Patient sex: M
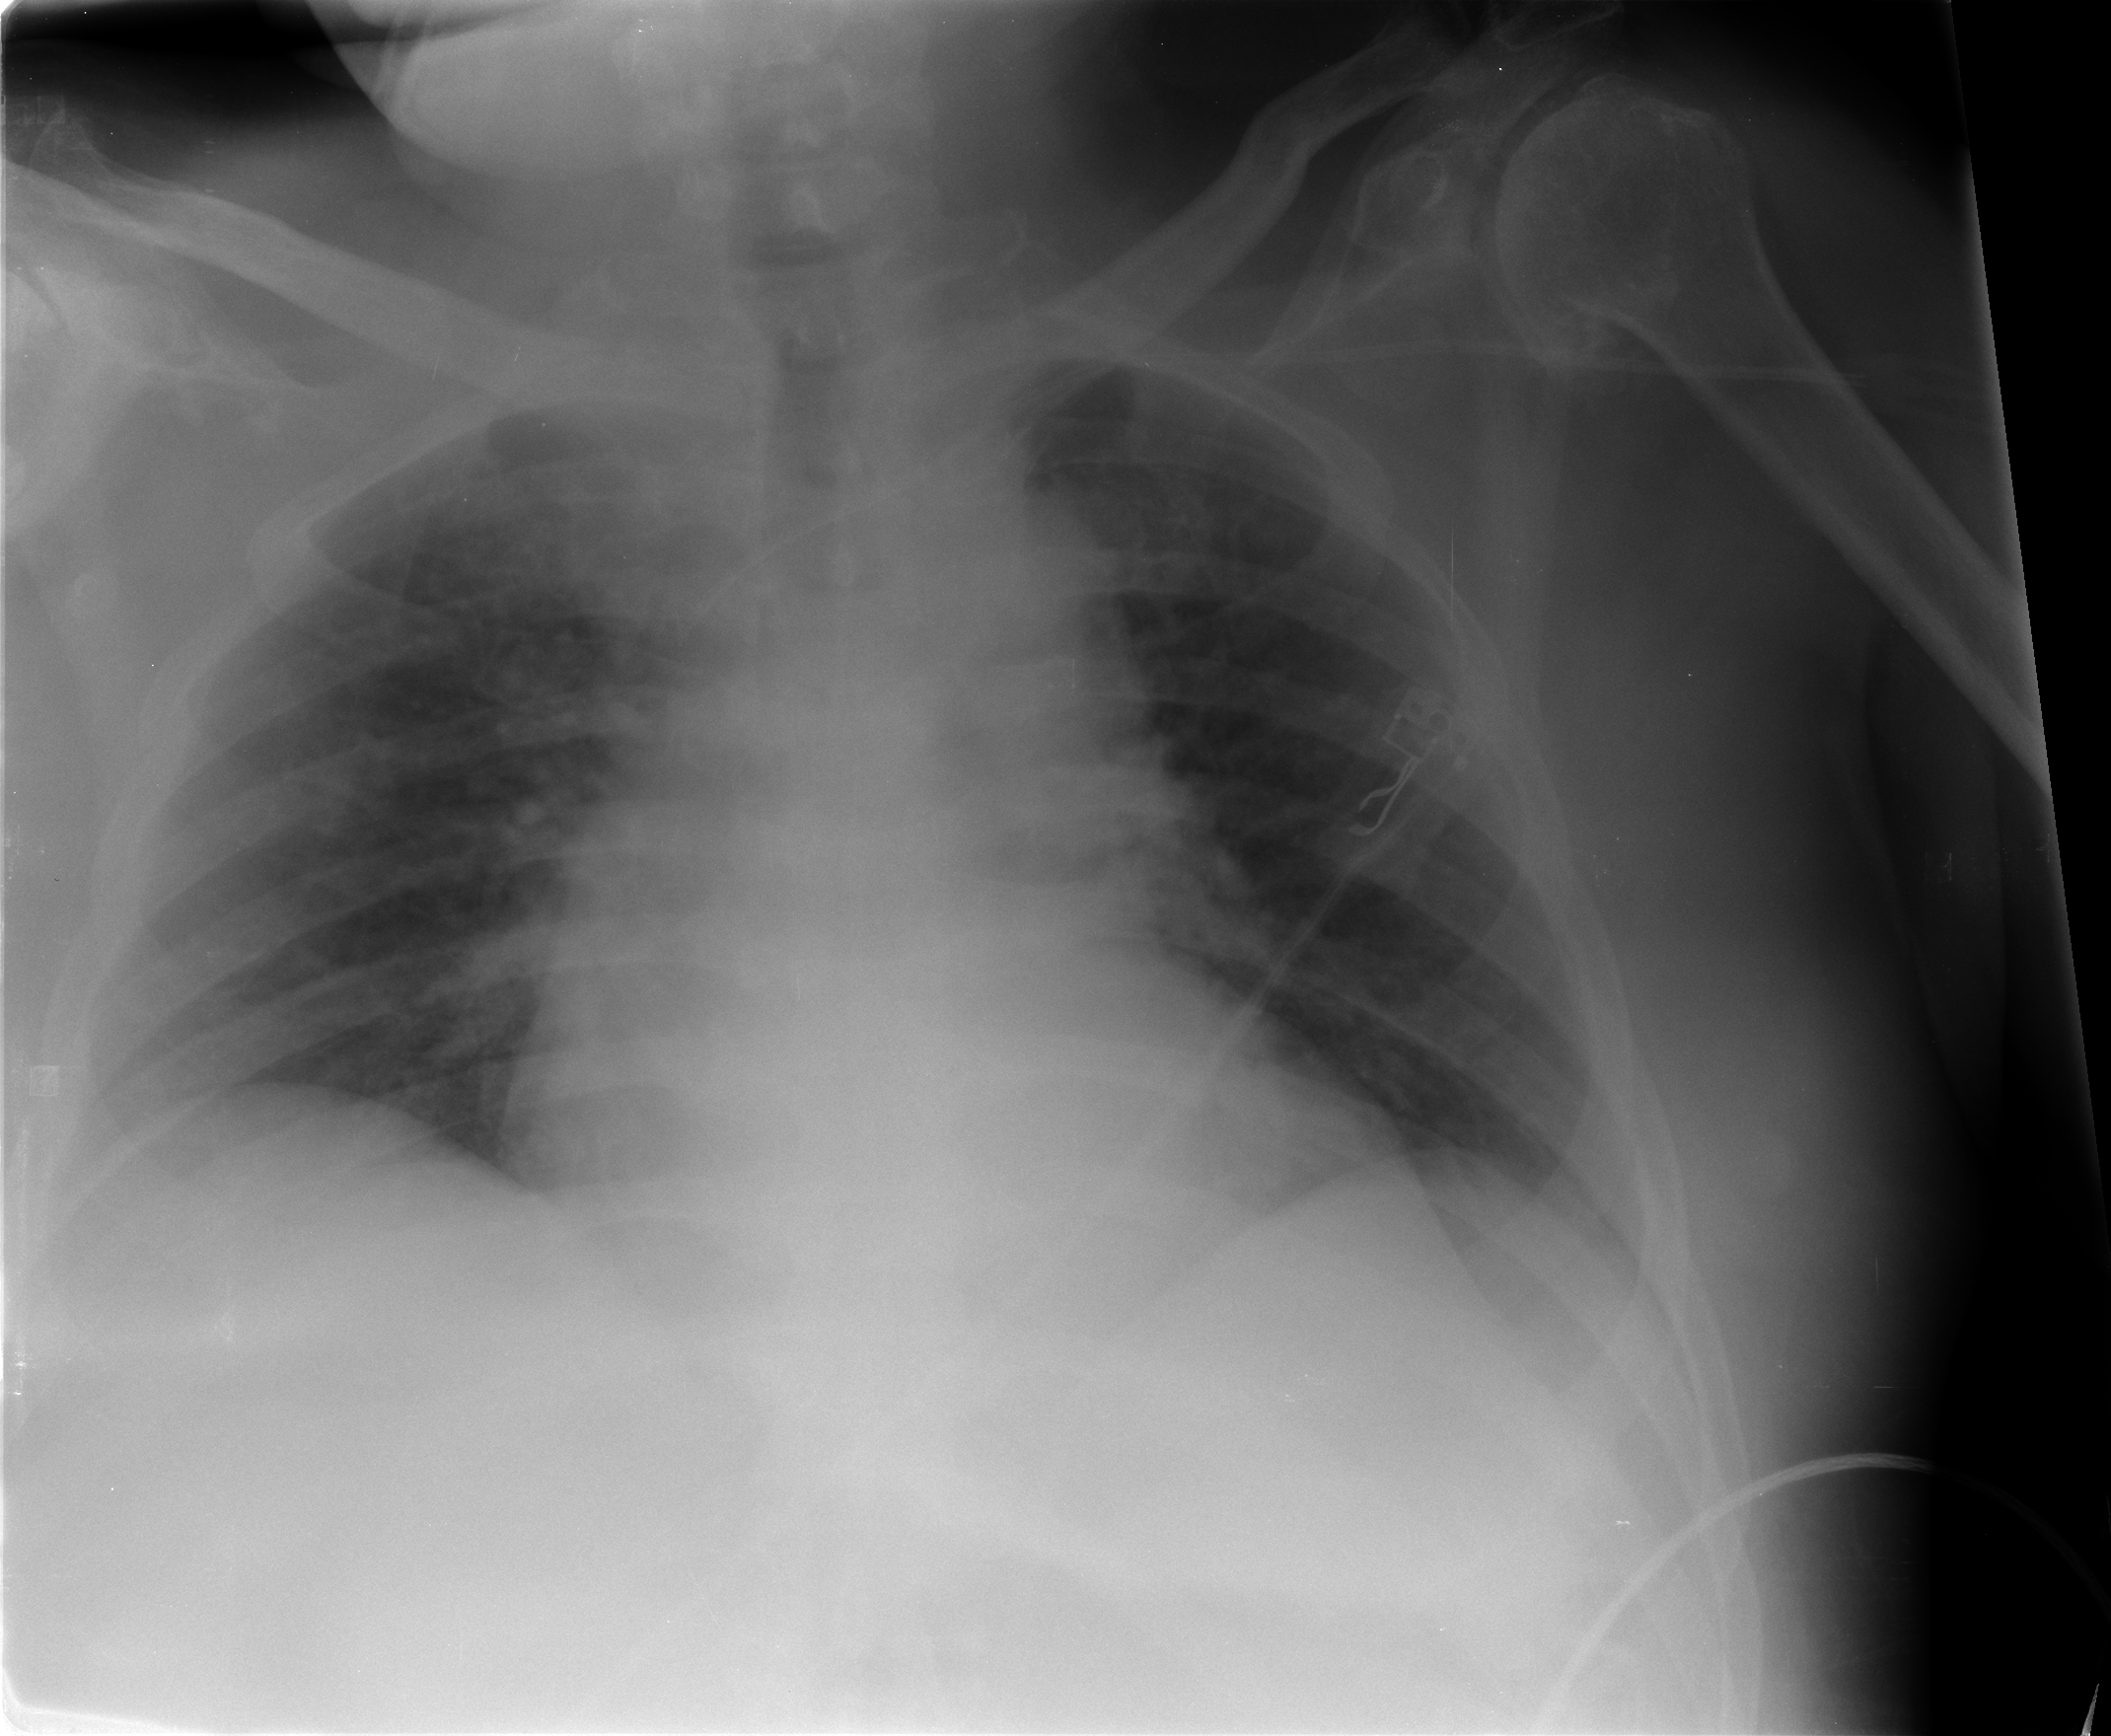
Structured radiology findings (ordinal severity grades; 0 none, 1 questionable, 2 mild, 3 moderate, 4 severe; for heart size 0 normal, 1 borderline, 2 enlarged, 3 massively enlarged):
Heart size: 2
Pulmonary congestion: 2
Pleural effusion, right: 2
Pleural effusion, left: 2
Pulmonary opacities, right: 1
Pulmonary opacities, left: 0
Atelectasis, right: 0
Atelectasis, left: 0